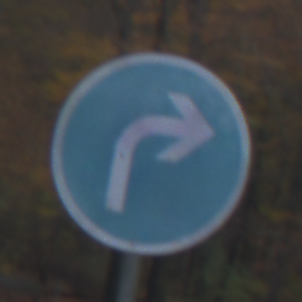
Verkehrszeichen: VorgeschriebeneFahrtrichtungRechts
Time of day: SunriseSunset
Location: Outdoor (Nature)
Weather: PartlyCloudy
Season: Autumn
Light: Natural